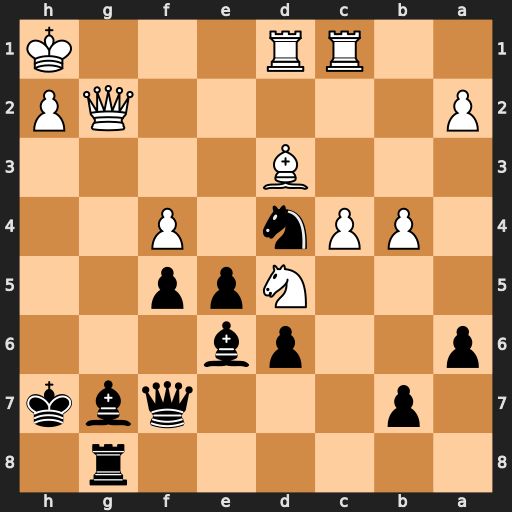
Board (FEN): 6r1/1p3qbk/p2pb3/3Npp2/1PPn1P2/3B4/P5QP/2RR3K
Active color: b
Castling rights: -
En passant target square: -
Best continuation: Bh6 Nf6+ Qxf6